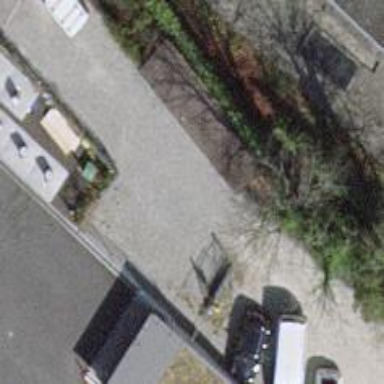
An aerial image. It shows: Fence.